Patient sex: M
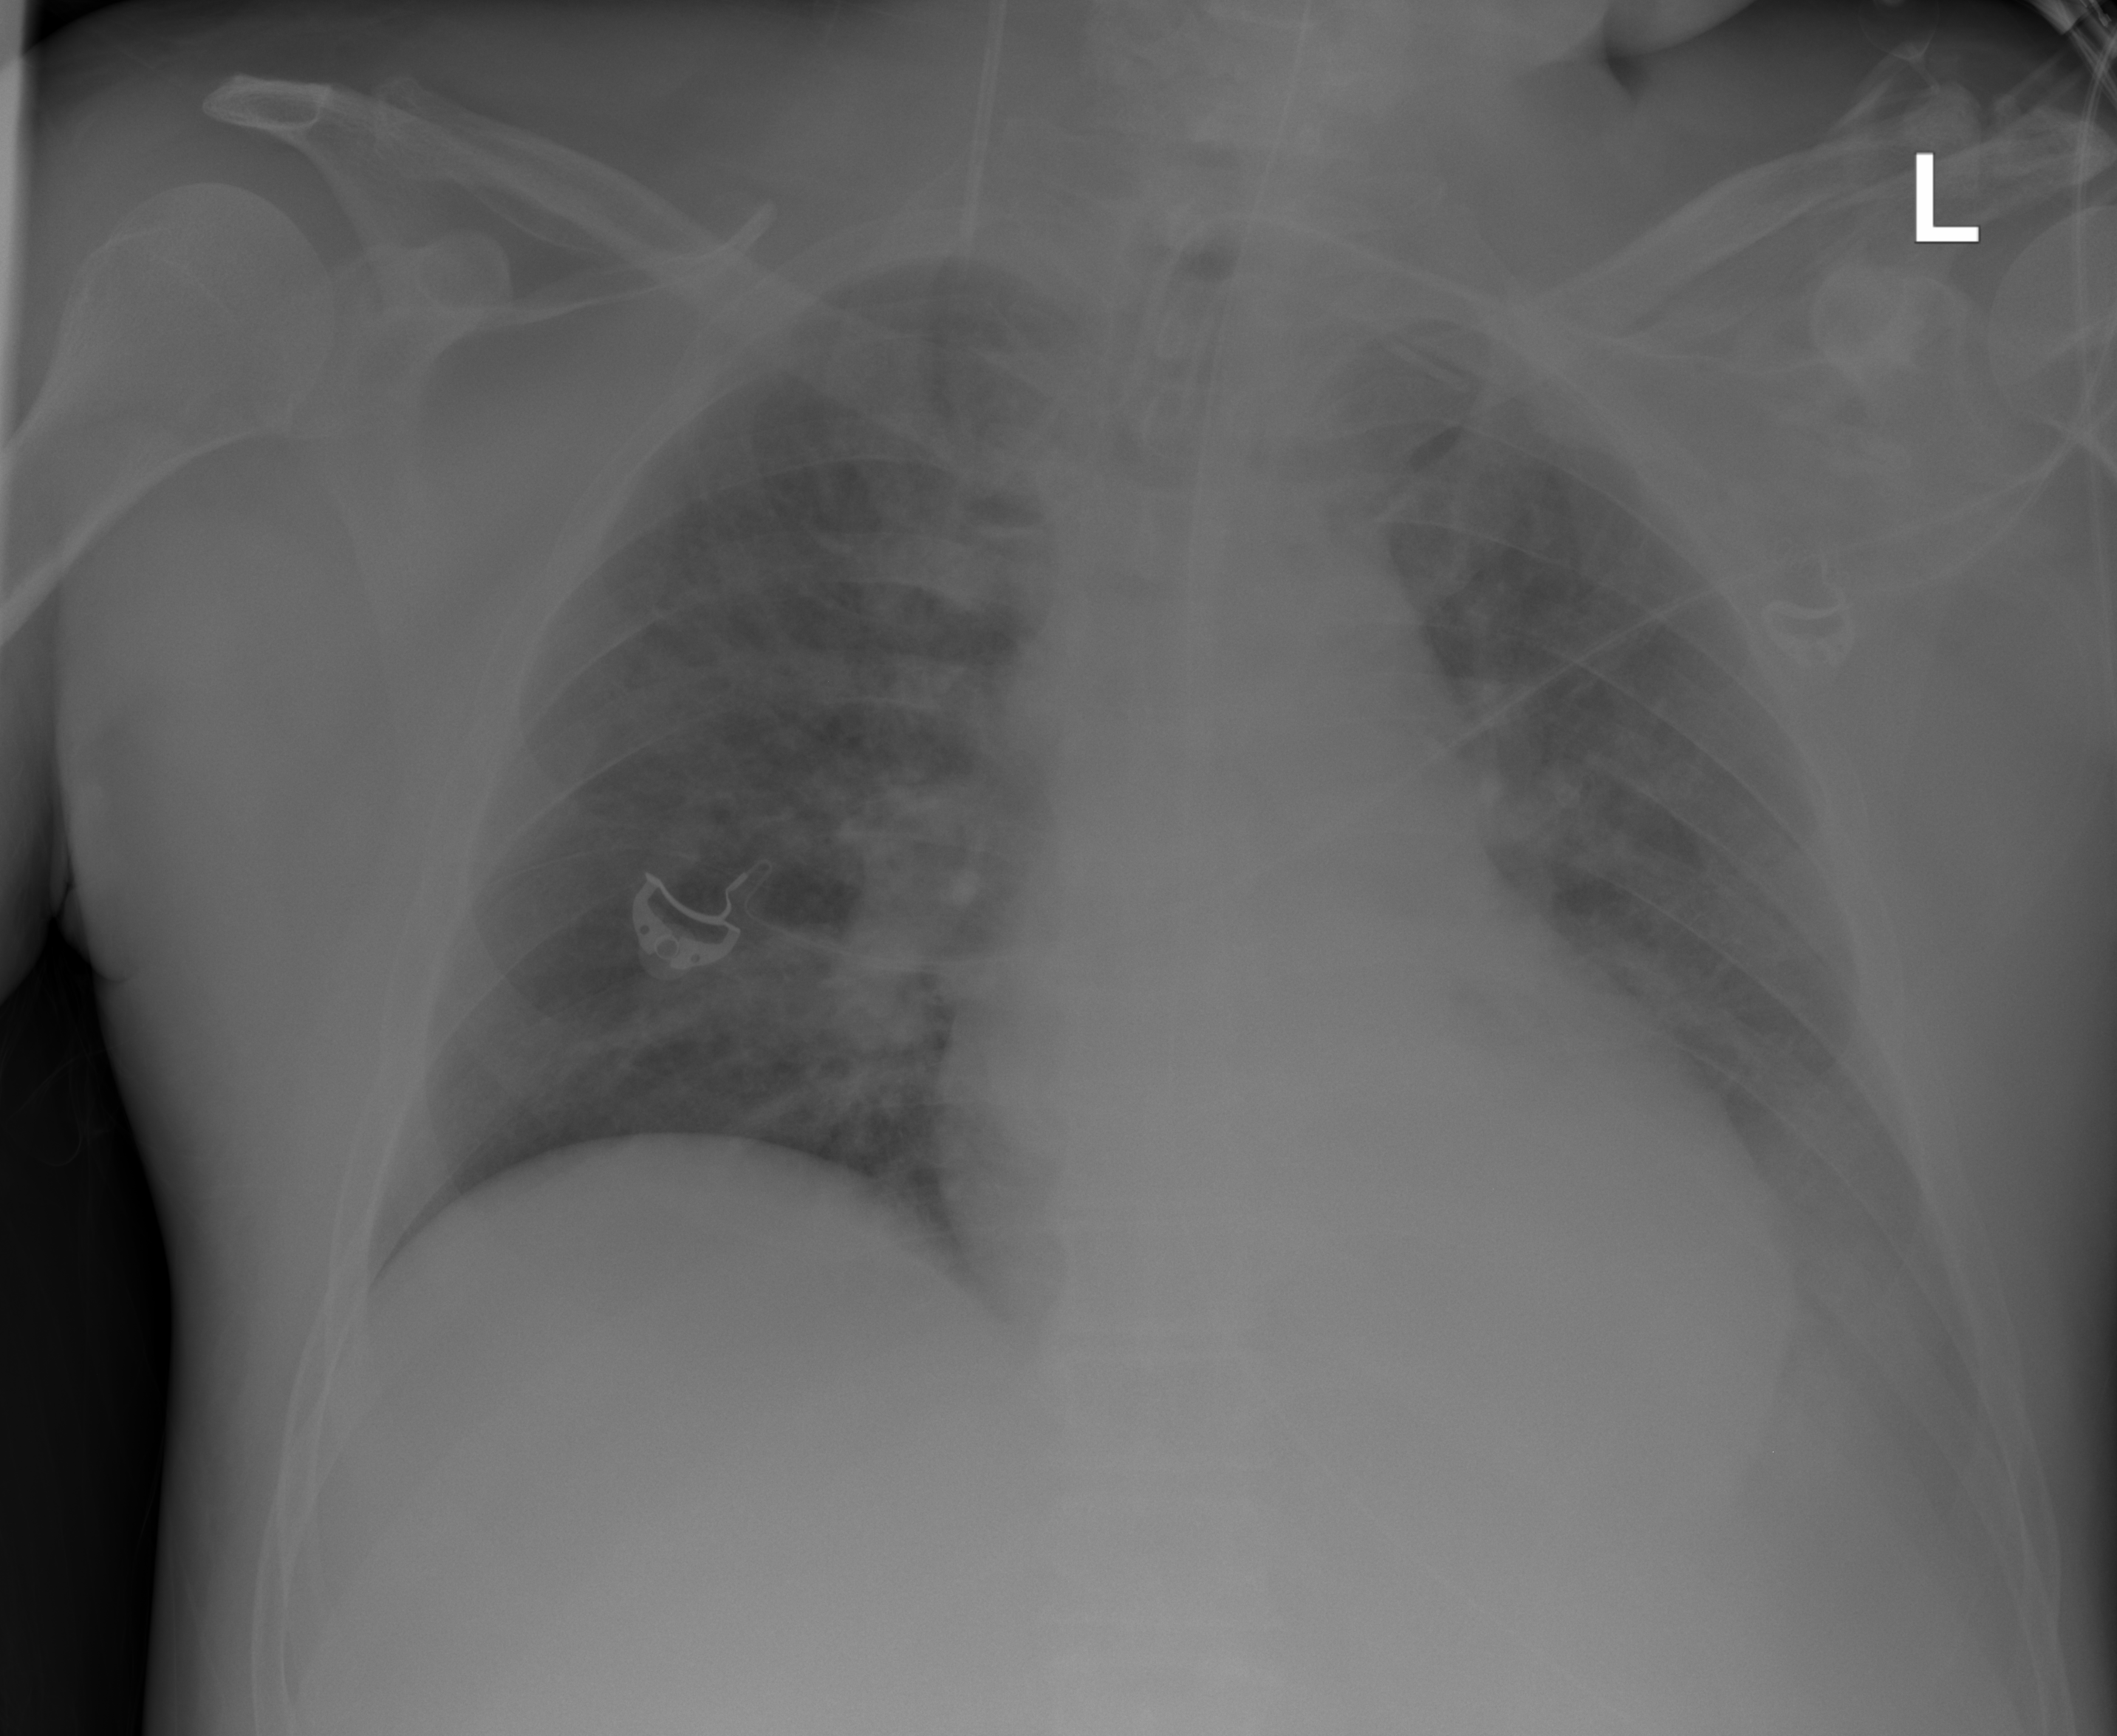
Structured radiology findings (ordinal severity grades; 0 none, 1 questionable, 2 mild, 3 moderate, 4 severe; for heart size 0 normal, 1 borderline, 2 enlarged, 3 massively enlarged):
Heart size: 2
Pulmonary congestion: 2
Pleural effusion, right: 0
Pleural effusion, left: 2
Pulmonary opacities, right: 2
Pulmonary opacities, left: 2
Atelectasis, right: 0
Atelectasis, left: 2